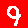
Digit: 9